Interaction volume radius: 10 \u00c5
Interaction volume height: 10 \u00c5
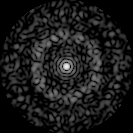
Disorder parameter: 0.8328